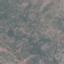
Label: HerbaceousVegetation